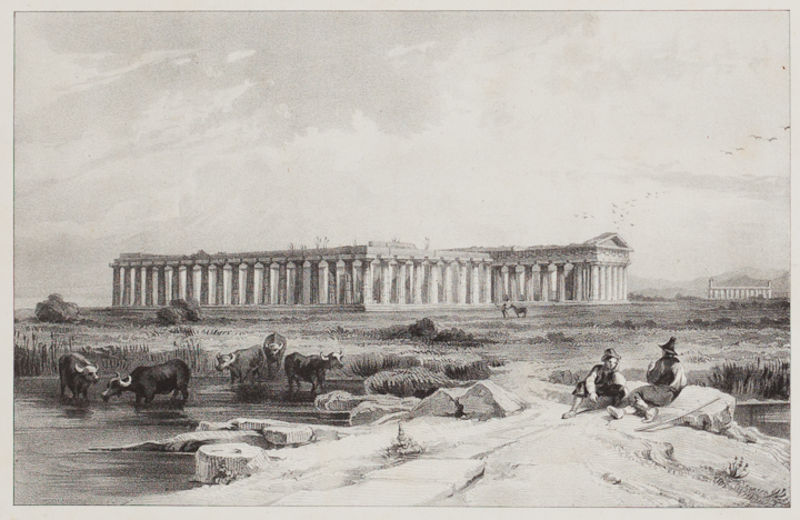
Titel: Temples at Paestum
Standort: Amherst (Massachusetts, USA)
Institution: Mead Art Museum, Amherst College
Schlagwörter: architecture, column, columns, men, palace, people, figures, grey, print, two, classical, clouds, greek, man, rocks, sky, building, field, house, landscape, water, grass, river, drawing, black and white, ruin, ruins, animals, etching, hats, birds, french, person, human, temple, italian, watercolour, engraving, pencil, english, animal, american, cattle, cows, farmer, pond, bull, horn, horns, lithograph, oxen, pillar, herd, bank, shepherd, shepherds, rest, drinking, greece, countryside, pillars, arena, parthenon, scetch, bulls, fiver, et, forum, buffalo, waterhole, aquatint, acetch, graphit, steers, columes, firver